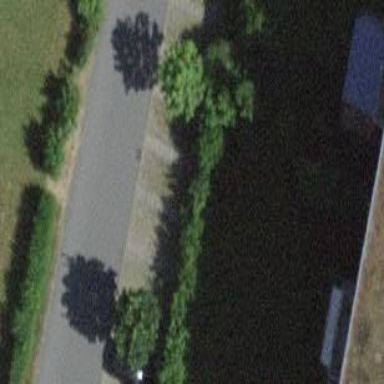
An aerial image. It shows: Street side parking area.